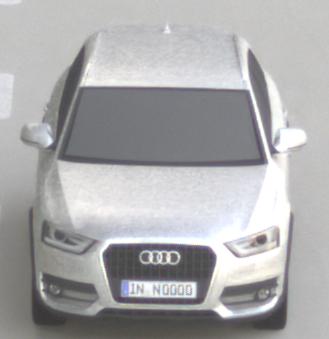
Make: Audi
Model: Q3 1.4 TFSI
Detailed model: Q3 (8U)
Model produced from: 2013/07
Model produced until: 2014/10
Doors: 5
Color: white
Road condition: dry road
Daytime: sunrise or sunset
Contrast: medium contrast